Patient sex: M
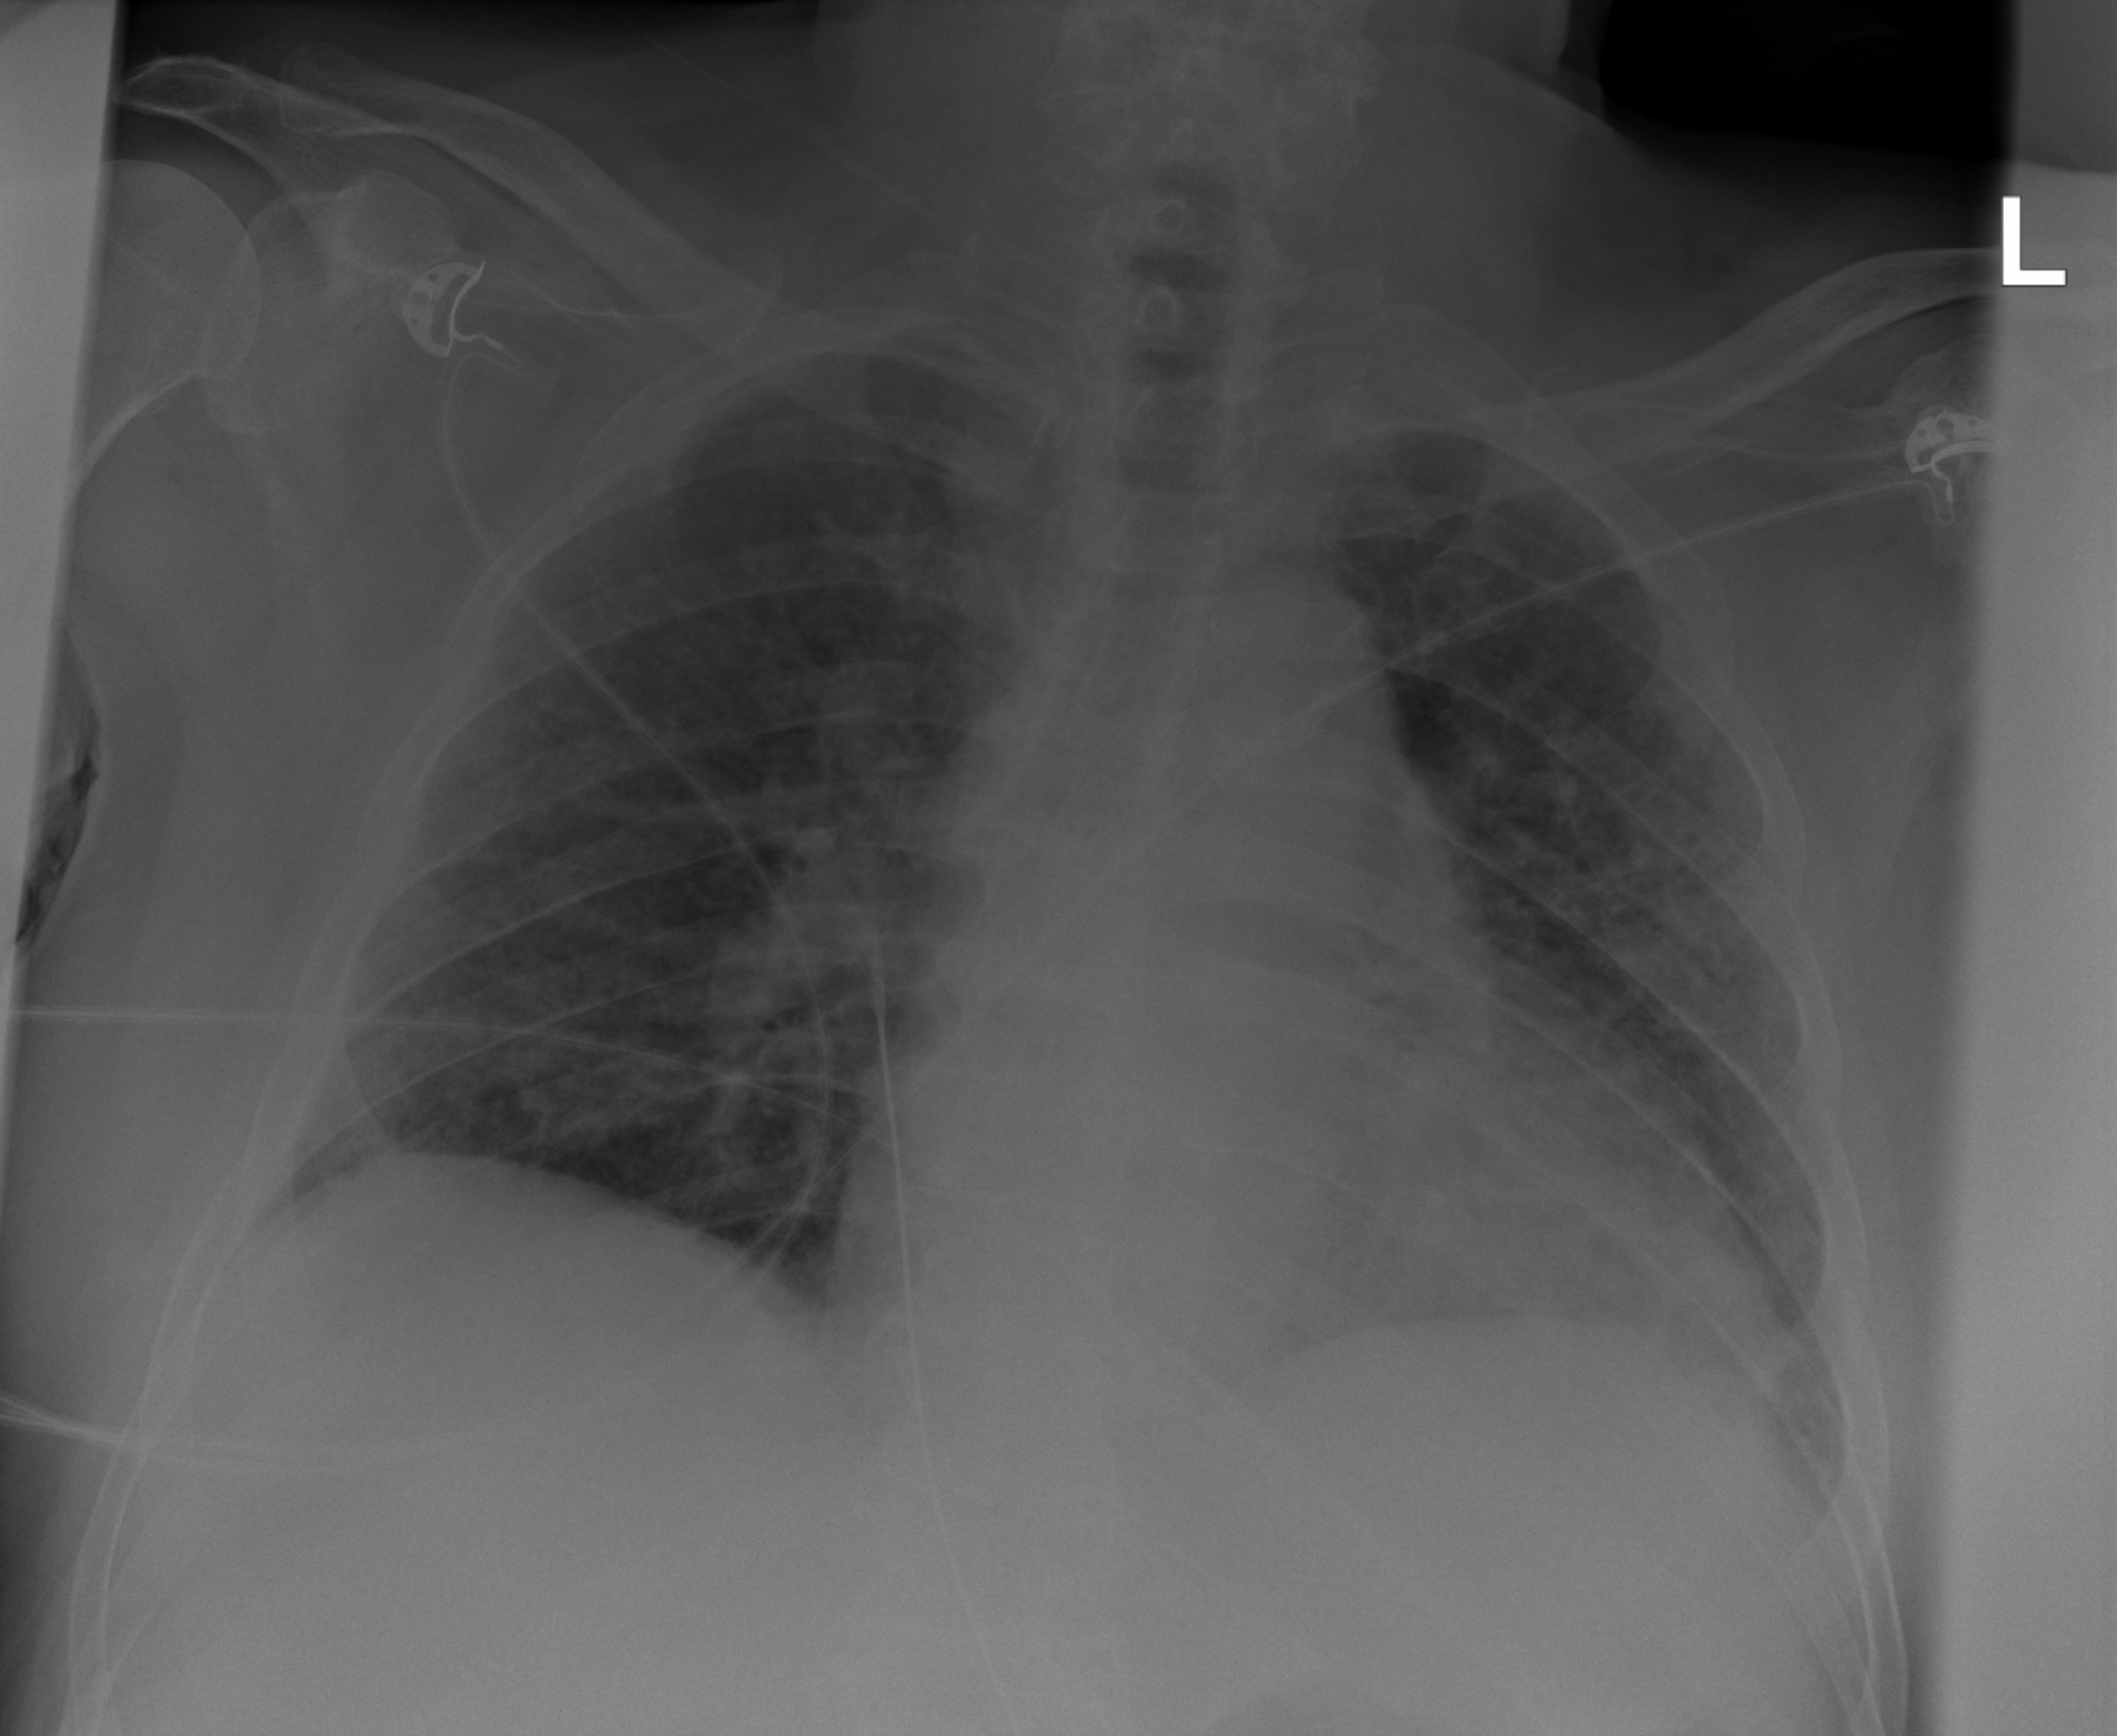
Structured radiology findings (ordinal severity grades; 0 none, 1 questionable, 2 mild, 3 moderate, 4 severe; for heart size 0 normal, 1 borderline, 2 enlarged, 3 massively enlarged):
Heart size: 2
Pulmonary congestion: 2
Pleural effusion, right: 0
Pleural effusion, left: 0
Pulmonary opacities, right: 2
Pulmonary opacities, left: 3
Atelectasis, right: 0
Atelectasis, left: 2